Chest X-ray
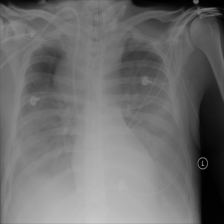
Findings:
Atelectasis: negative
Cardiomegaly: negative
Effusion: positive
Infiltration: negative
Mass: negative
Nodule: negative
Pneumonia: negative
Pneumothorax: negative
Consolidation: negative
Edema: negative
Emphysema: negative
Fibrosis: negative
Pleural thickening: negative
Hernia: negative